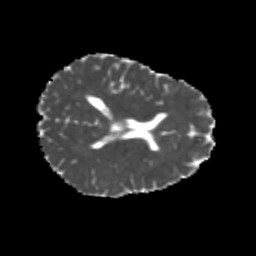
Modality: MD
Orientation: axial
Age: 20
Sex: male
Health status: healthy
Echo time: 0.074 s